Question: I am looking for a way to make my regular DropDownList control in ASP.NET C# into the style of the dropdownlist as seen in the screenshot below.

Upon searching it is my understanding that it can be achieved by adding CSS, though I question this.
Another viable option would be to use JQuery, though I'm a novice in this.
My dropdownlists exist already, I simply want to adjust their look to the one in the screenshot.
How do I go about this?
Thanks!
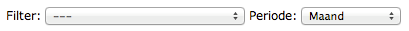
Answer: Among <URL> is the one that is close to your question.
Give to all your DropDownList any style name, and then initialize them all using that name, one simple example:
'''
<script>
jQuery(document).ready(function()
{
jQuery(".chzn-select").chosen();
});
</script>
<asp:DropDownList ID="ddlAnyId" runat="server" CssClass="chzn-select" />
'''